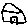
Label: house